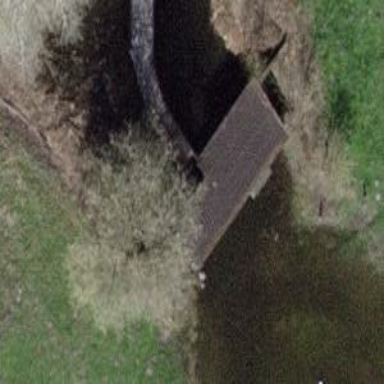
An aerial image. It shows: Bird hide located in leisure land area.